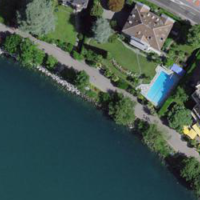
EUNIS habitat code: 55
Species observed at this site:
Helleborus niger
Ruscus aculeatus
Podiceps cristatus
Rhododendron ponticum